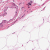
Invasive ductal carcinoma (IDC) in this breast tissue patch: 0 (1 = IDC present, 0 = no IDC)